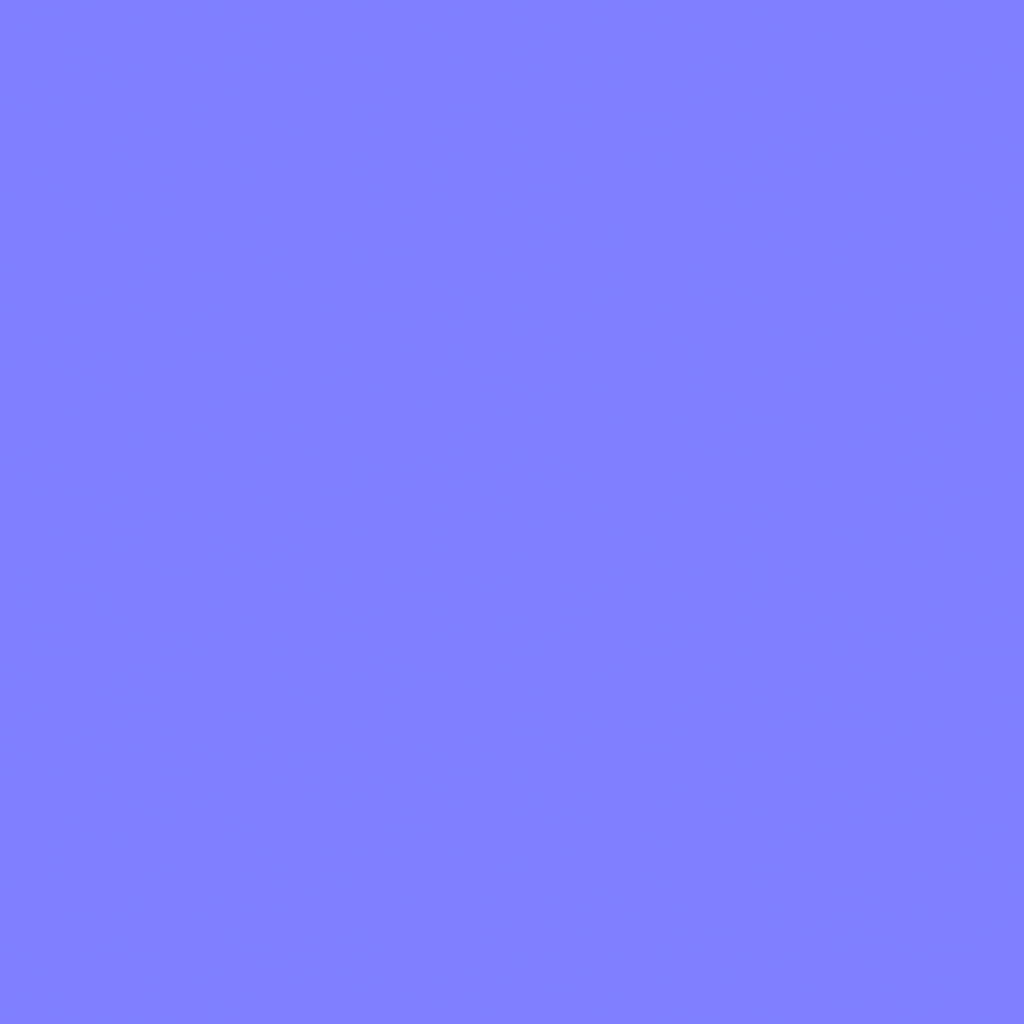
Texture map type: NormalDX